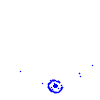
Particle: proton